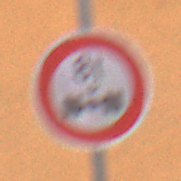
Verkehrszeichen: TatsaechlicheAchslast
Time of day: Midday
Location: Outdoor (Urban)
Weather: Overcast
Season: NotSpecified
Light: Natural